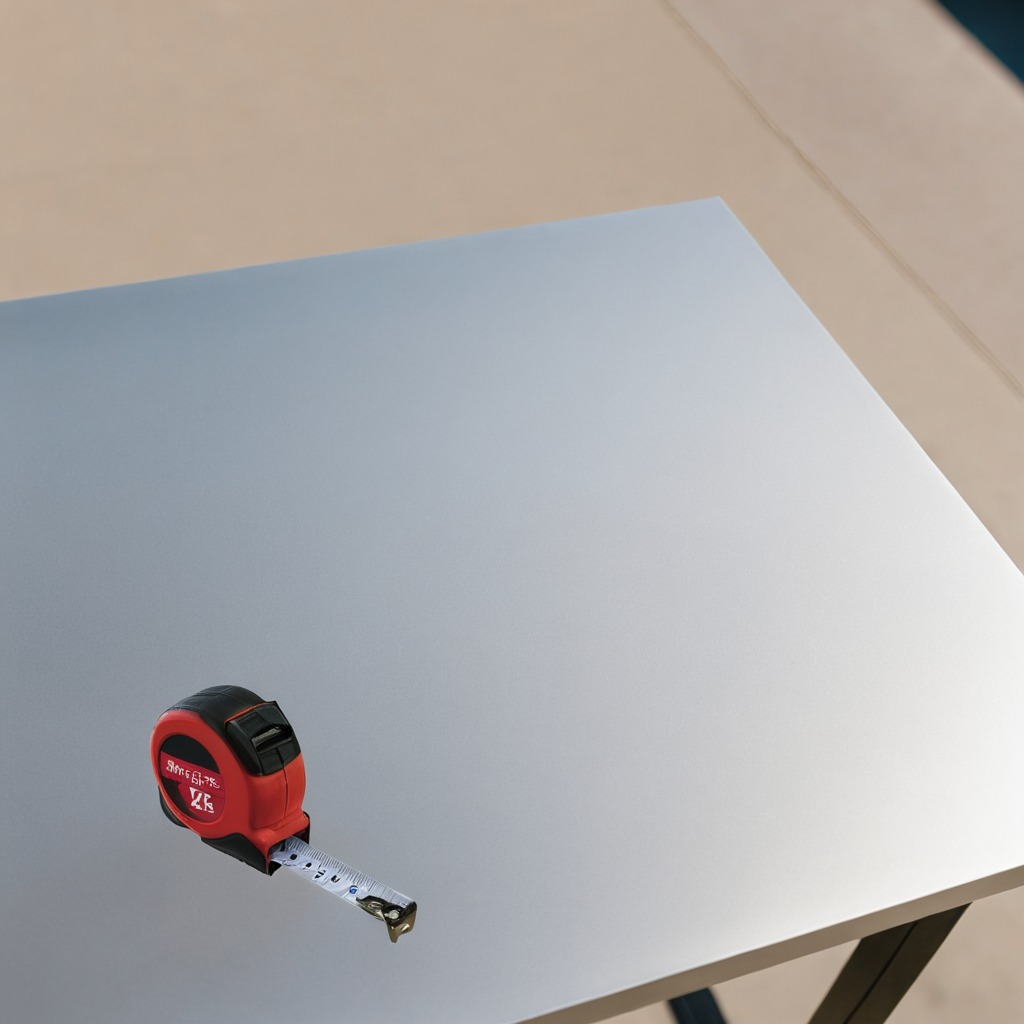
A measuring tape lies on the table.